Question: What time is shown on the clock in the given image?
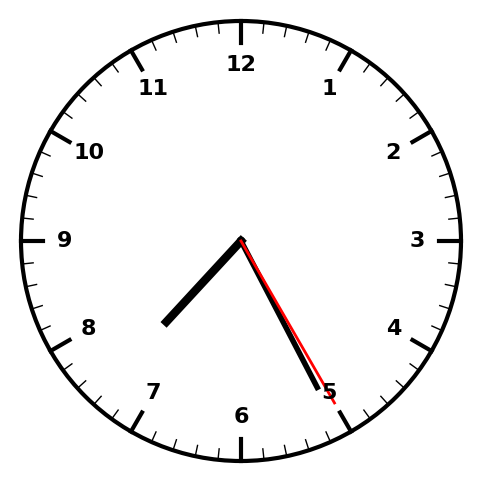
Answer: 07:25:25